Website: apple
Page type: address-validator
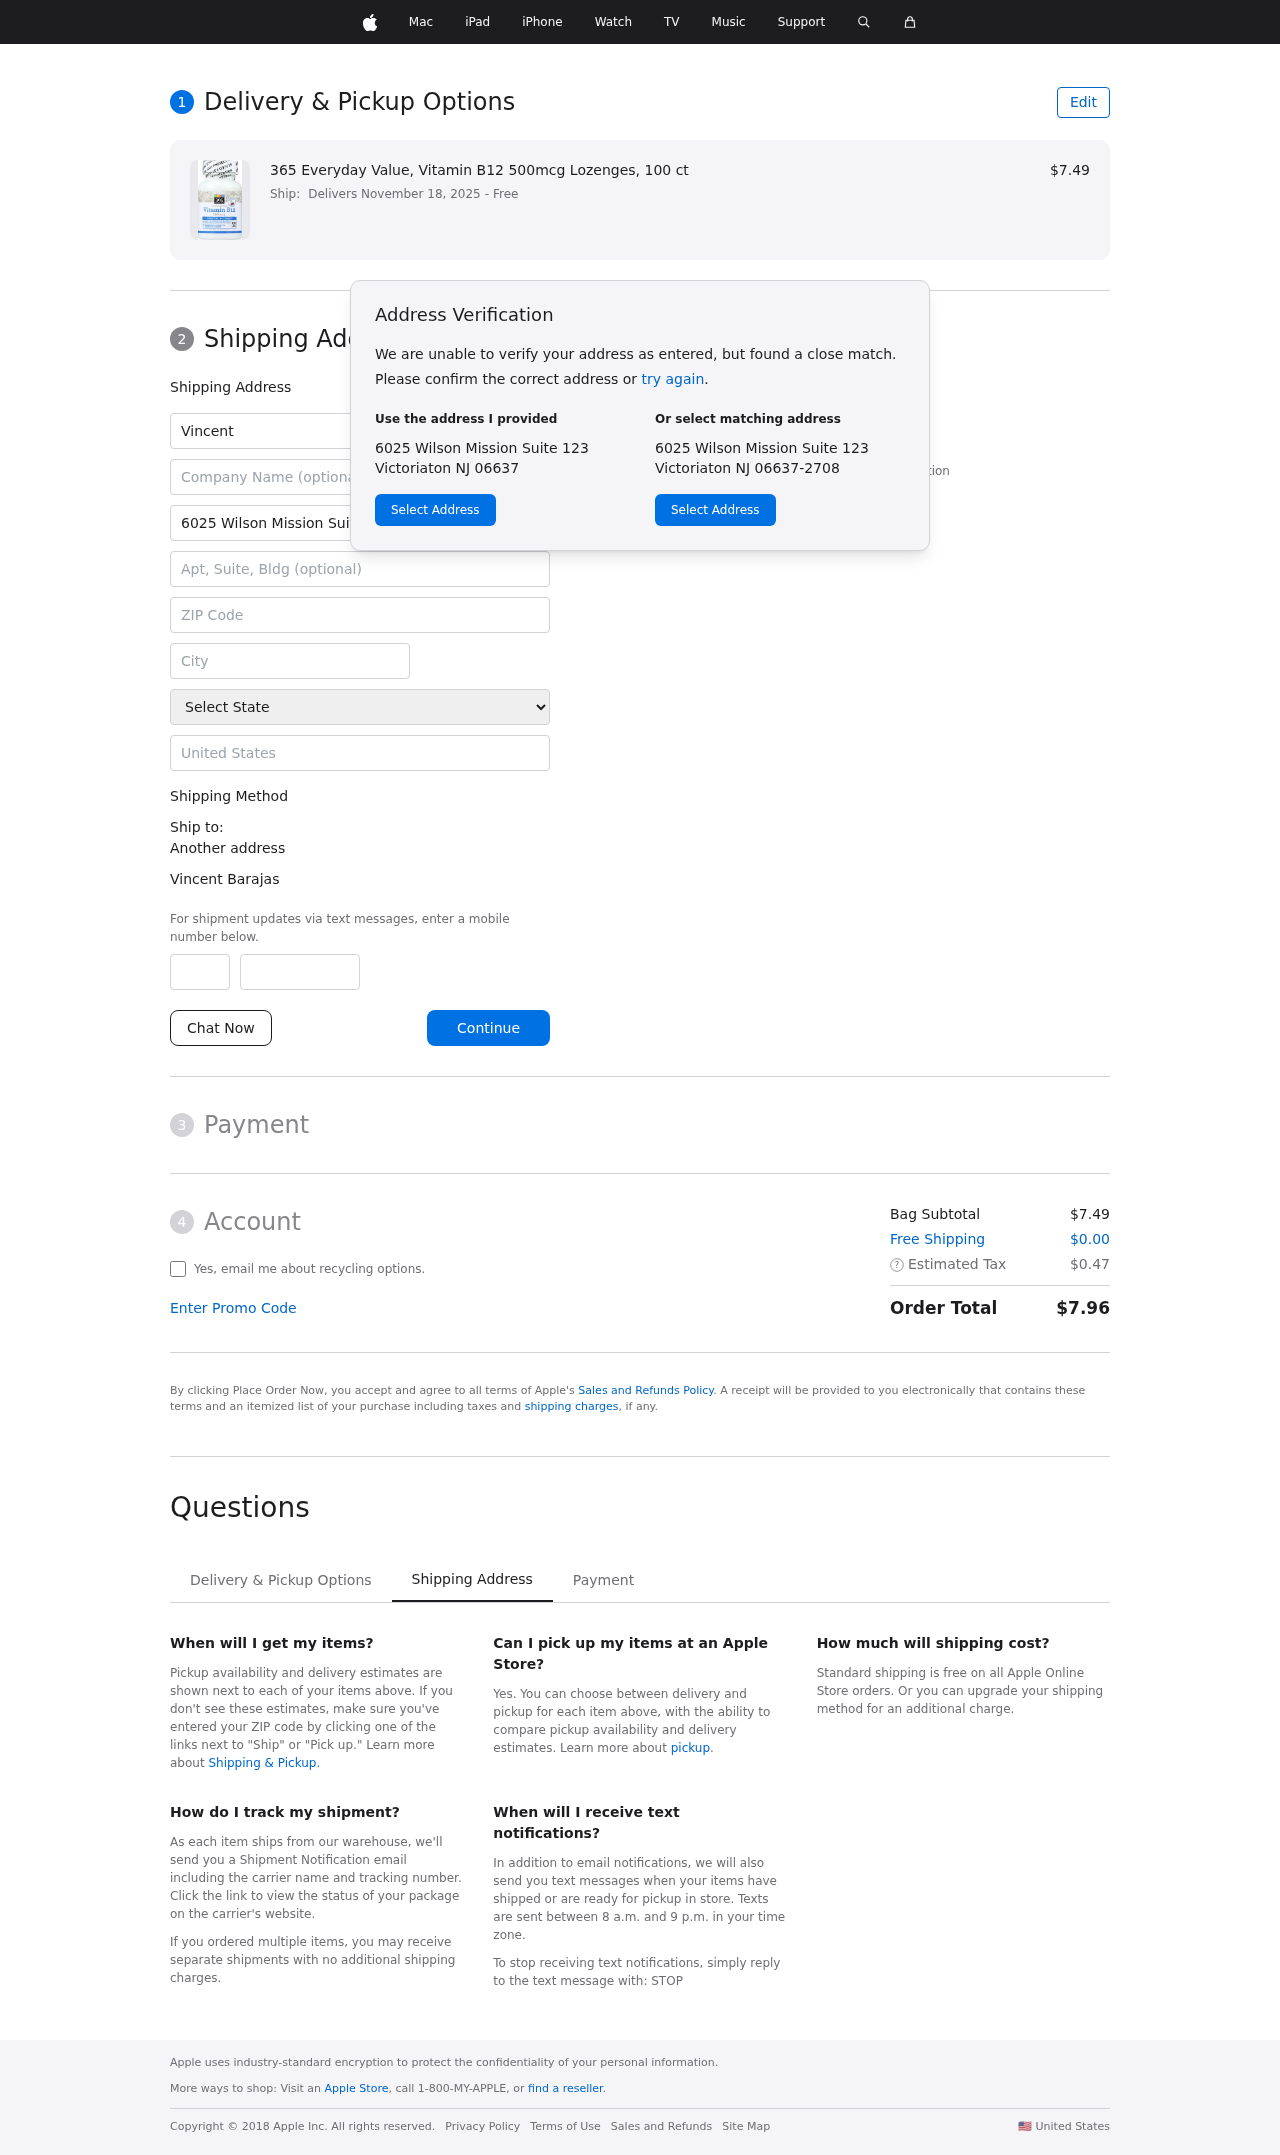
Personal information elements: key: PII_CITY
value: Victoriaton
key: PII_COUNTRY
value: United States
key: PII_FIRSTNAME
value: Vincent
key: PII_FULLNAME
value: Vincent Barajas
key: PII_LASTNAME
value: Barajas
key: PII_PHONE_AREA
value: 919
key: PII_PHONE_SUFFIX
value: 5247
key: PII_POSTCODE
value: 06637
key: PII_STATE
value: New Jersey
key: PII_STREET
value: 6025 Wilson Mission Suite 123
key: PII_CITY_STATE_ZIP
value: Victoriaton NJ 06637
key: PII_STATE_ABBR
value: NJ
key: PII_POSTCODE_FULL
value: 06637
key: PII_POSTCODE_NUMERIC
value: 6637
Product elements: key: PRODUCT1_NAME
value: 365 Everyday Value, Vitamin B12 500mcg Lozenges, 100 ct
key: PRODUCT1_PRICE
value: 7.49
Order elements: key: ORDER_DELIVERY_DATE
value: Delivers November 18, 2025
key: ORDER_SUBTOTAL
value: $7.49
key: ORDER_SHIPPING_COST
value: $0.00
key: ORDER_TAX
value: $0.47
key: ORDER_TOTAL
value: $7.96